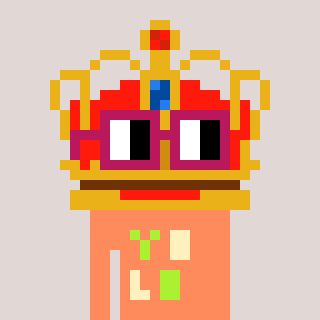
a pixel art character with square dark red glasses, a crown-shaped head and a peachy-colored body on a warm background